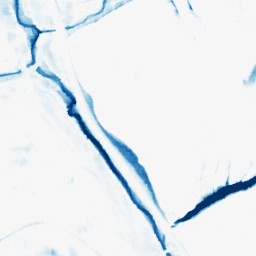
Category: morphological
Decomposition family: morphological_square
Decomposition parameters: operation: closing
size: 15
Upsampling method: sinc_blackman
Upsampling parameters: scale: 2
kernel_size: 4
Upsampling scale: 2